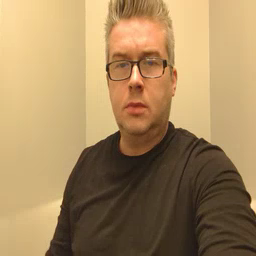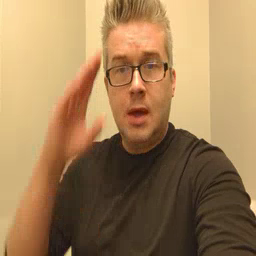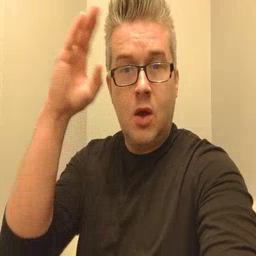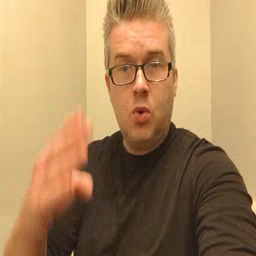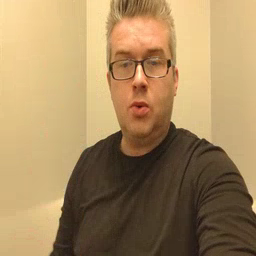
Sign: hello